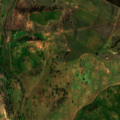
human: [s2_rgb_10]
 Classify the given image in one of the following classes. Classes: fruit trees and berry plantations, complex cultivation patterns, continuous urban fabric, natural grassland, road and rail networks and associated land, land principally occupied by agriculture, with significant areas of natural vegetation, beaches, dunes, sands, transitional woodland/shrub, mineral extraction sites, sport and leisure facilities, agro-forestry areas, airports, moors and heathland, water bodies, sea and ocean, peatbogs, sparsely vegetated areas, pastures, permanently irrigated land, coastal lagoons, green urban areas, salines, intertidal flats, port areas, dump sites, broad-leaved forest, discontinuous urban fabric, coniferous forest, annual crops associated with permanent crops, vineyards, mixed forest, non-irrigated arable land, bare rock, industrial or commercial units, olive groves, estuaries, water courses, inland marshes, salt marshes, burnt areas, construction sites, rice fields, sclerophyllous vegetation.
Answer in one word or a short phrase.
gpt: non-irrigated arable land, agro-forestry areas, transitional woodland/shrub